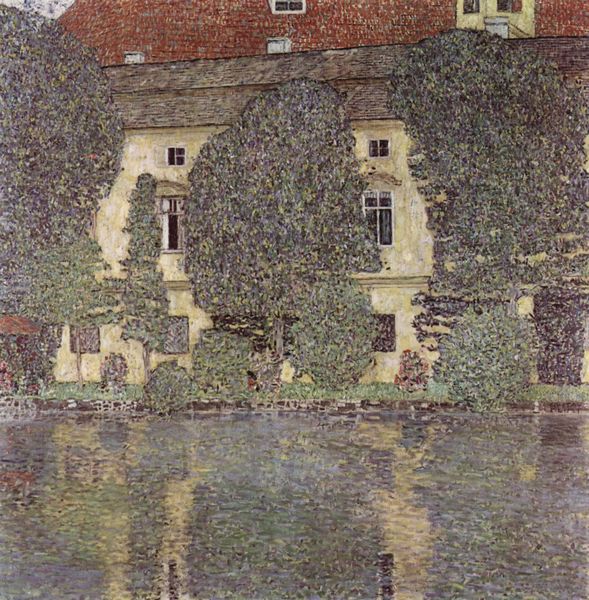
Titel: Schloss Kammer am Attersee
Künstler: Gustav Klimt
Standort: Wien
Institution: Österreichische Galerie im Belvedere
Schlagwörter: baum, blau, blätter, dunkel, gemälde, himmel, laub, schatten, wasser, weiß, bäume, fluss, gelb, grün, impressionismus, landschaft, ocker, see, teich, ufer, braun, fenster, glas, grau, hell, hintergrund, licht, orange, schwarz, dach, gebäude, gras, haus, rasen, rot, wiese, beige, malerei, stein, häuser, spiegelung, strauch, büsche, gewässer, sträucher, pflanzen, kamin, schornstein, ranken, wellen, ansicht, fassade, pointilismus, dächer, giebel, mauer, ziegel, lila, violett, böschung, wein, jugendstil, impressionistisch, reflexe, klimt, punkte, eingang, stockwerk, dachfenster, villa, sims, gesims, bewachsen, efeu, seurat, gaube, signac, wasserschloss, wilder wein, art nouveau, schindeln, pointillismus, pointilistisch, imrpessionismus, erdgeschoss, poittilismus, wassershcloss, pointilismus haus am see, nehaus